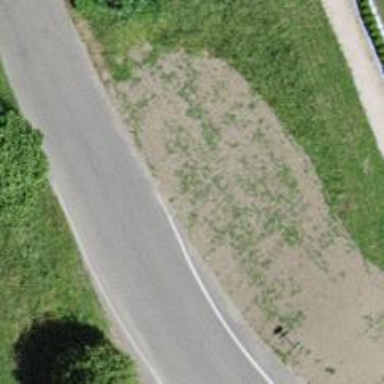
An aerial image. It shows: Unclassified road with paved surface.